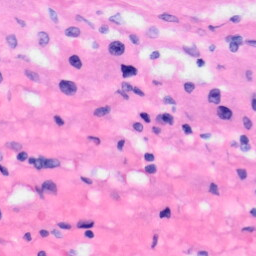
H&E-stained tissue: Liver